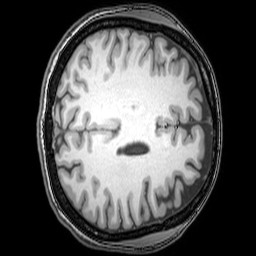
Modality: T1w
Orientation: axial
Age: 22
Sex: female
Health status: healthy
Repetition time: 0.081 s
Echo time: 0.037 s